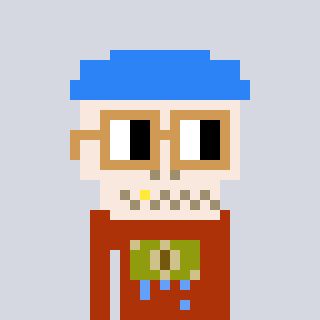
a pixel art character with square brown glasses, a skeleton-hat-shaped head and a hotbrown-colored body on a cool background